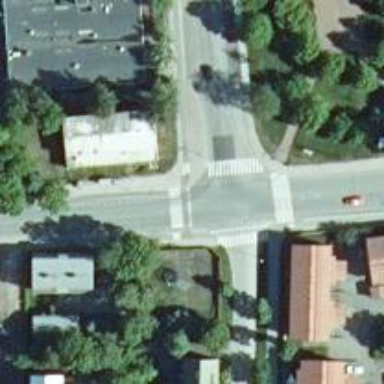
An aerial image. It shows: Uncontrolled road crossing.